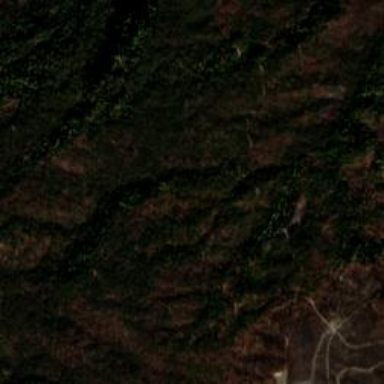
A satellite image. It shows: Forest area.